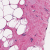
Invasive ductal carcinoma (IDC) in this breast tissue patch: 0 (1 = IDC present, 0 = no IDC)